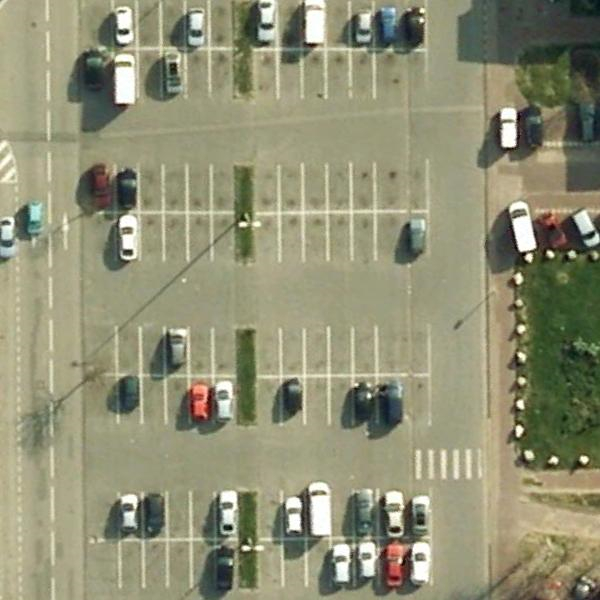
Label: Parking